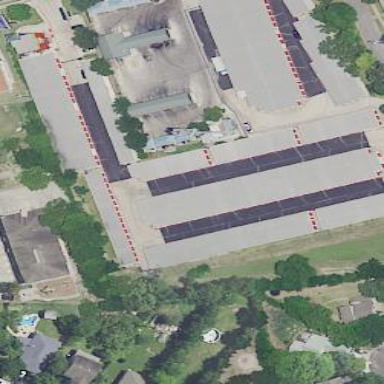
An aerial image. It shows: Storage rental shop.